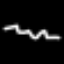
Label: squiggle